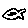
Label: fish